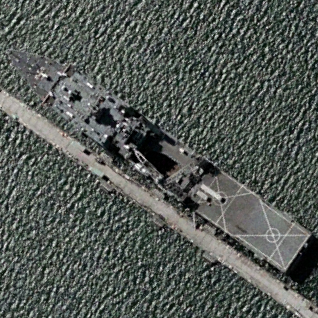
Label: combat